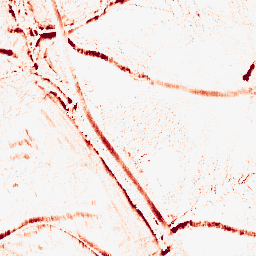
Category: morphological
Decomposition family: morphological_ellipse
Decomposition parameters: operation: opening
width: 10
height: 5
Upsampling method: lanczos
Upsampling parameters: scale: 4
Upsampling scale: 4